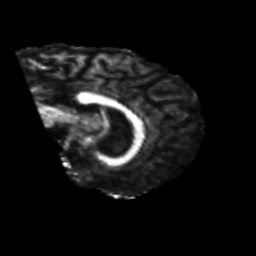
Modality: FA
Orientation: sagittal
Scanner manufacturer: siemens
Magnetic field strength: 3 T
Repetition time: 6.8 s
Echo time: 0.093 s